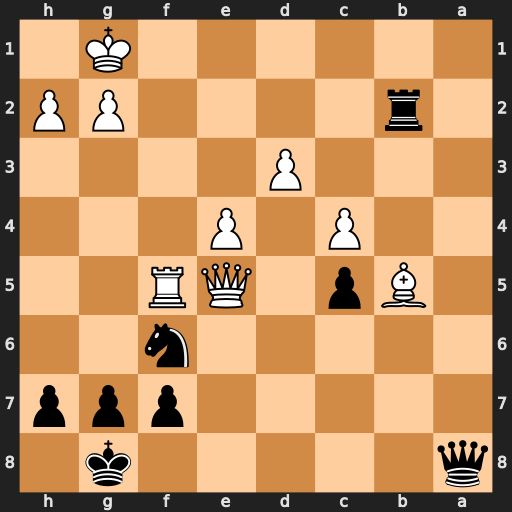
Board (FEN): q5k1/5ppp/5n2/1Bp1QR2/2P1P3/3P4/1r4PP/6K1
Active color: b
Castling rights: -
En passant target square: -
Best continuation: Qa1+ Rf1 Rxg2+ Kxg2 Qxe5